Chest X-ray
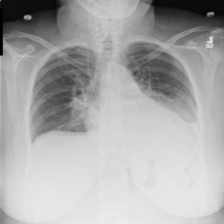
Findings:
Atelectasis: negative
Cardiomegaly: negative
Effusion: negative
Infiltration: negative
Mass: negative
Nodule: negative
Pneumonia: negative
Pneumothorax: negative
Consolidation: negative
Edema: negative
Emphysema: negative
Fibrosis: negative
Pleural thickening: negative
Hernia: negative